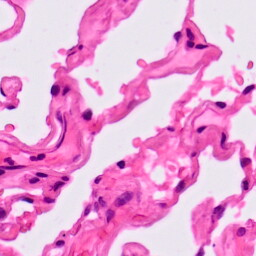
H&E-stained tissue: Lung